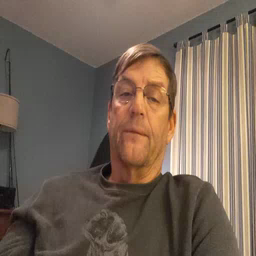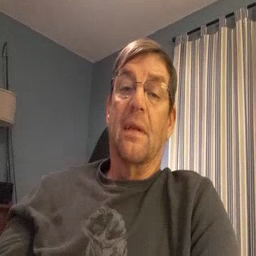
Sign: now